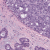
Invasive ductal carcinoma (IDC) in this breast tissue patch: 1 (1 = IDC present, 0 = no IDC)